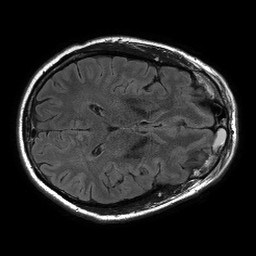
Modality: FLAIR
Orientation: axial
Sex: male
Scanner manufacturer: philips
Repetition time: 11 s
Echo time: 0.125 s